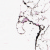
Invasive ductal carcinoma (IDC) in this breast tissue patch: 0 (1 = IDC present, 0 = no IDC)